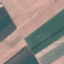
Land use / land cover class: AnnualCrop